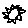
Label: sun